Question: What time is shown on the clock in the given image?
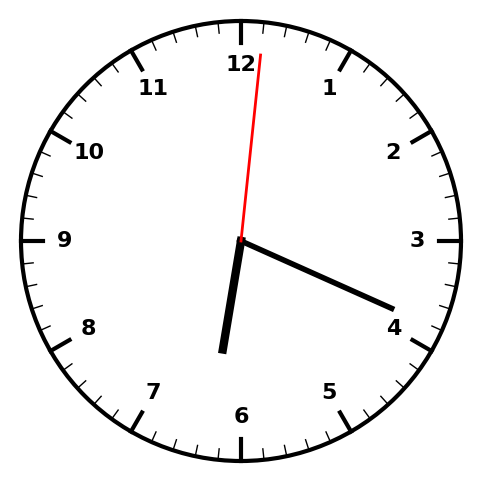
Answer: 06:19:01